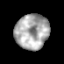
Tissue: prostate
Cell type: T cells
Senescence score: 0.3408
Nuclear area (px): 1142
Mean DAPI intensity: 170.732